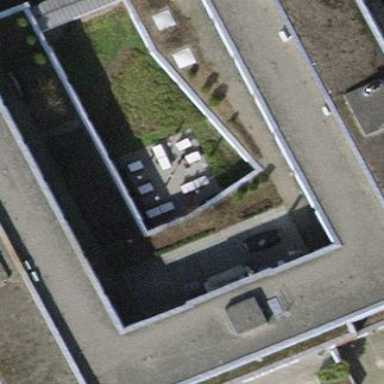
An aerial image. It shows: Commercial building.